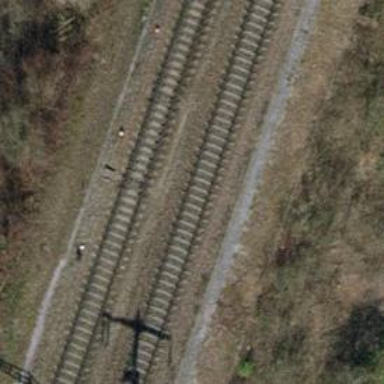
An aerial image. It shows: Railway track with contact lines for electrification.